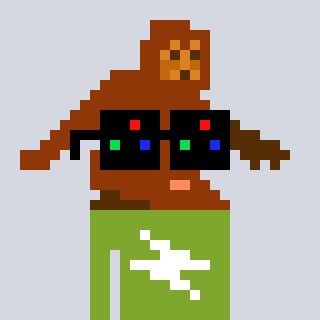
a pixel art character with square black sunglasses, a bigfoot-shaped head and a slimegreen-colored body on a cool background